Aerial crown-view tile of a tropical tree (Barro Colorado Island, Panama), acquired 20250512:
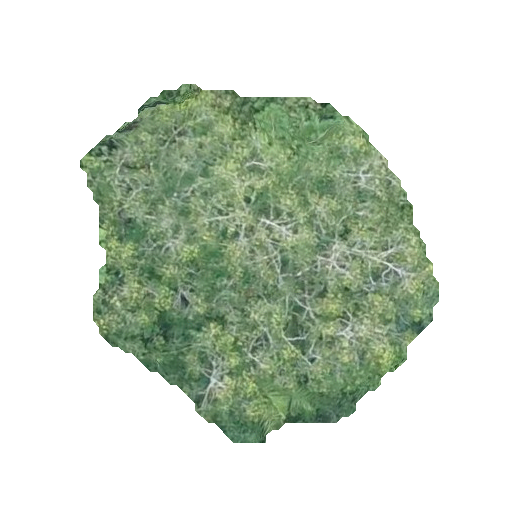
Species: Guatteria lucens
GBIF accepted scientific name: Guatteria lucens
Crown area: 133.69 m²